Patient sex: M
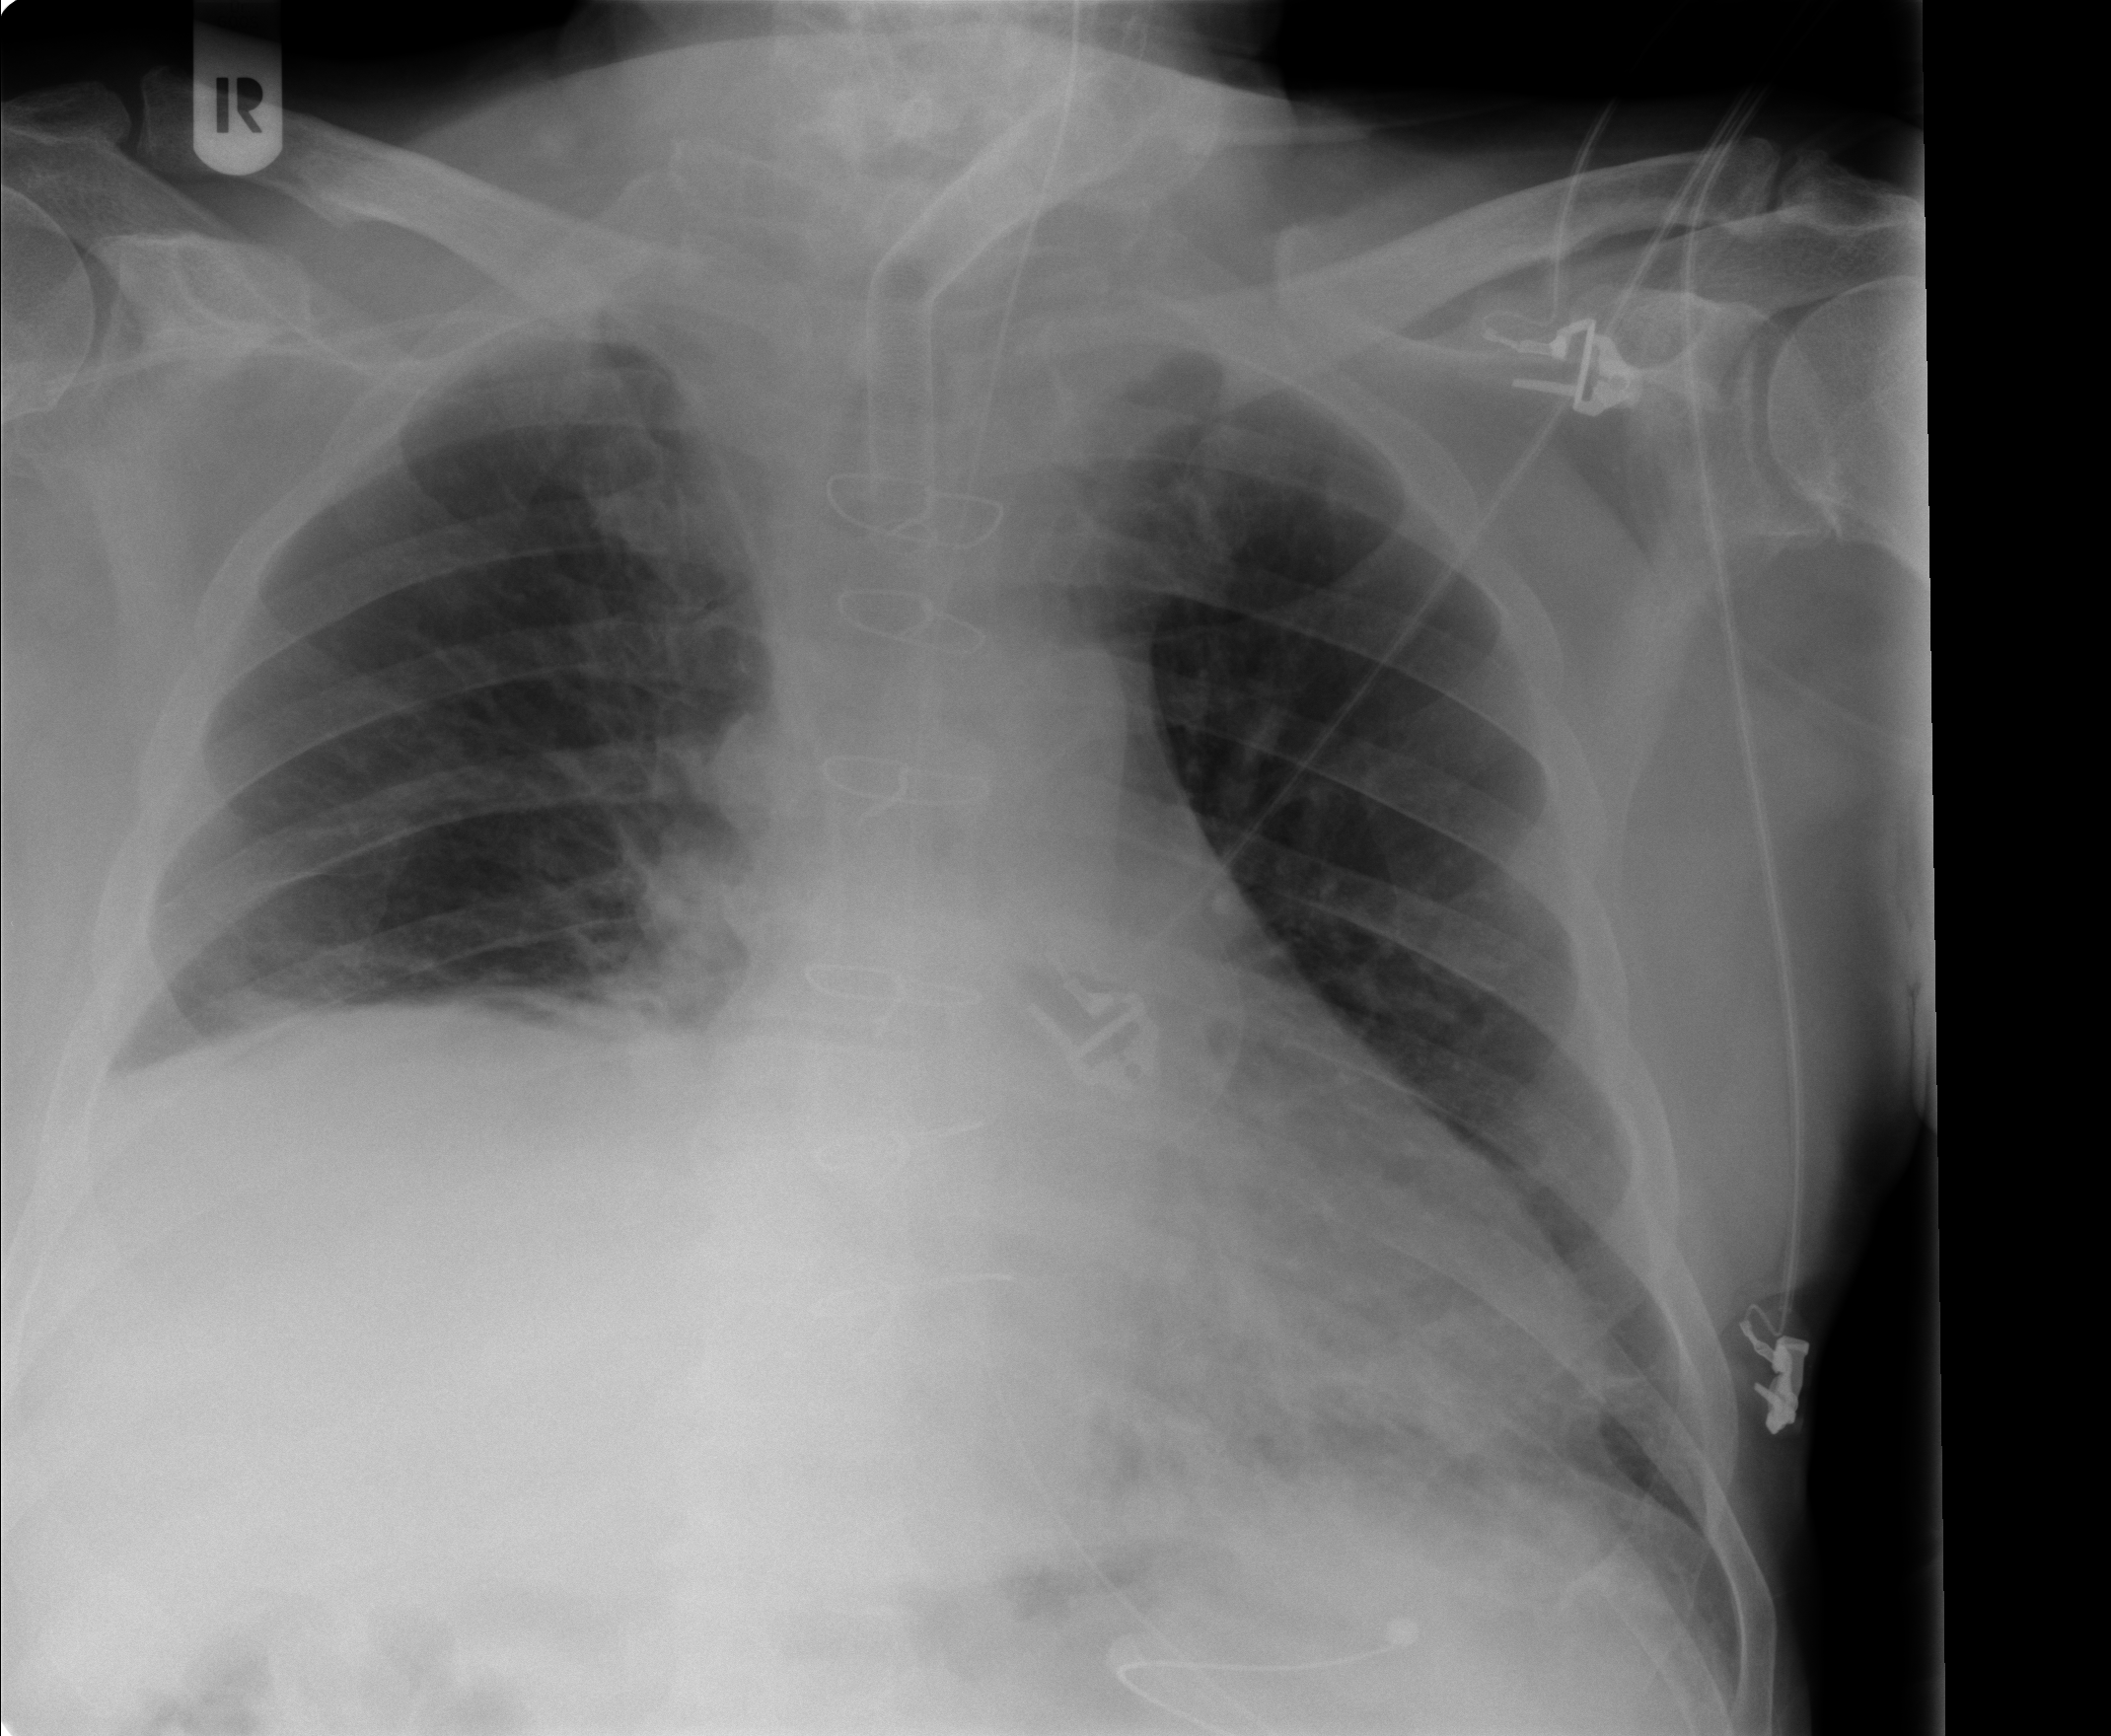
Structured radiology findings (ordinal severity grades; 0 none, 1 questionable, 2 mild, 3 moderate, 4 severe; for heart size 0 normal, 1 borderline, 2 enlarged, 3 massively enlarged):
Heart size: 2
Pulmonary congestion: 2
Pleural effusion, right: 0
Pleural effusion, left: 0
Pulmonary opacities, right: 2
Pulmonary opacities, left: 0
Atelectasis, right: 2
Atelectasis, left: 2